Interaction volume radius: 5 \u00c5
Interaction volume height: 15 \u00c5
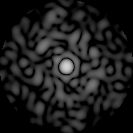
Disorder parameter: 0.8339